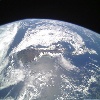
Label: cloud